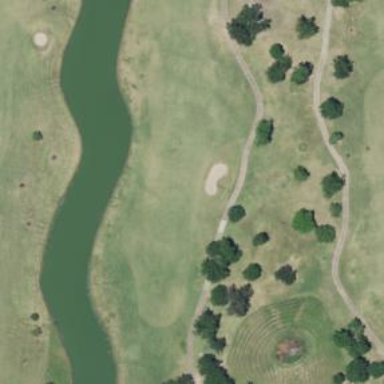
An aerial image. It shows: Golf fairway surrounded by grass.